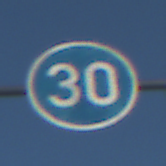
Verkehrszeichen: VorgeschriebeneMindestgeschwindigkeit
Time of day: MorningAfternoon
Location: Outdoor (Nature)
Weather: Clear
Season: NotSpecified
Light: Natural